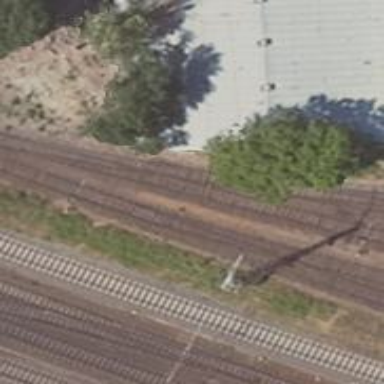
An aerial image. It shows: Railway switch.